Question: I hope I can explain what I need to do. See attached image for explanation. If you look at the image you will see the 1/2 moon transparent cut out. The image is dynamic, and scrolls different depending on the user's resolution, so I can't just make the image with the cutout in it.... What I am trying to do is the following:
solid white bar about 22px in height to left (repeat-x), then the cutout half-moon image centered, and then another solid white bar about 22px in heigh to the right (repeat-x). I can easily get the cutout half moon in the correct position using center and margin for moving in to position... the problem is getting the solid white bar so it has the appearance as it is in the attached picture.
Any help is greatly appreciated! Perhaps I'm going about this all wrong and there is a better solution?

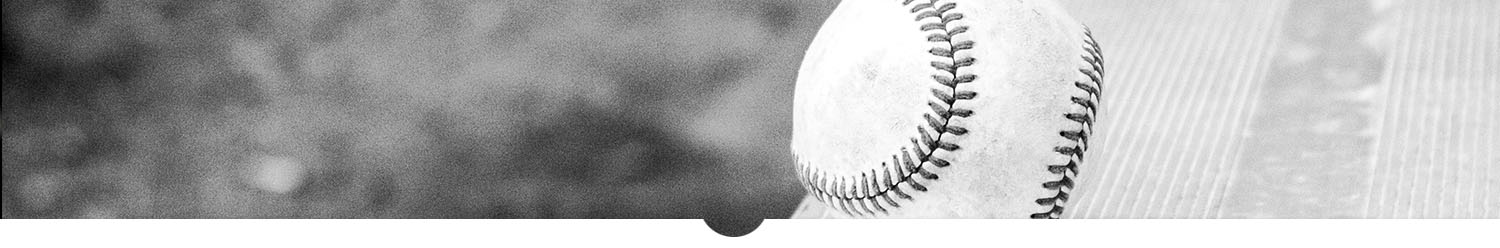
Answer: You can do it with this CSS:
'''
.test1 {
background-image: radial-gradient(20px 10px ellipse at top, transparent 99%, white 100%);
background-size: 100% 17px;
background-repeat: no-repeat;
}
'''
It creates a transparent ellipse, centered, over a white background.